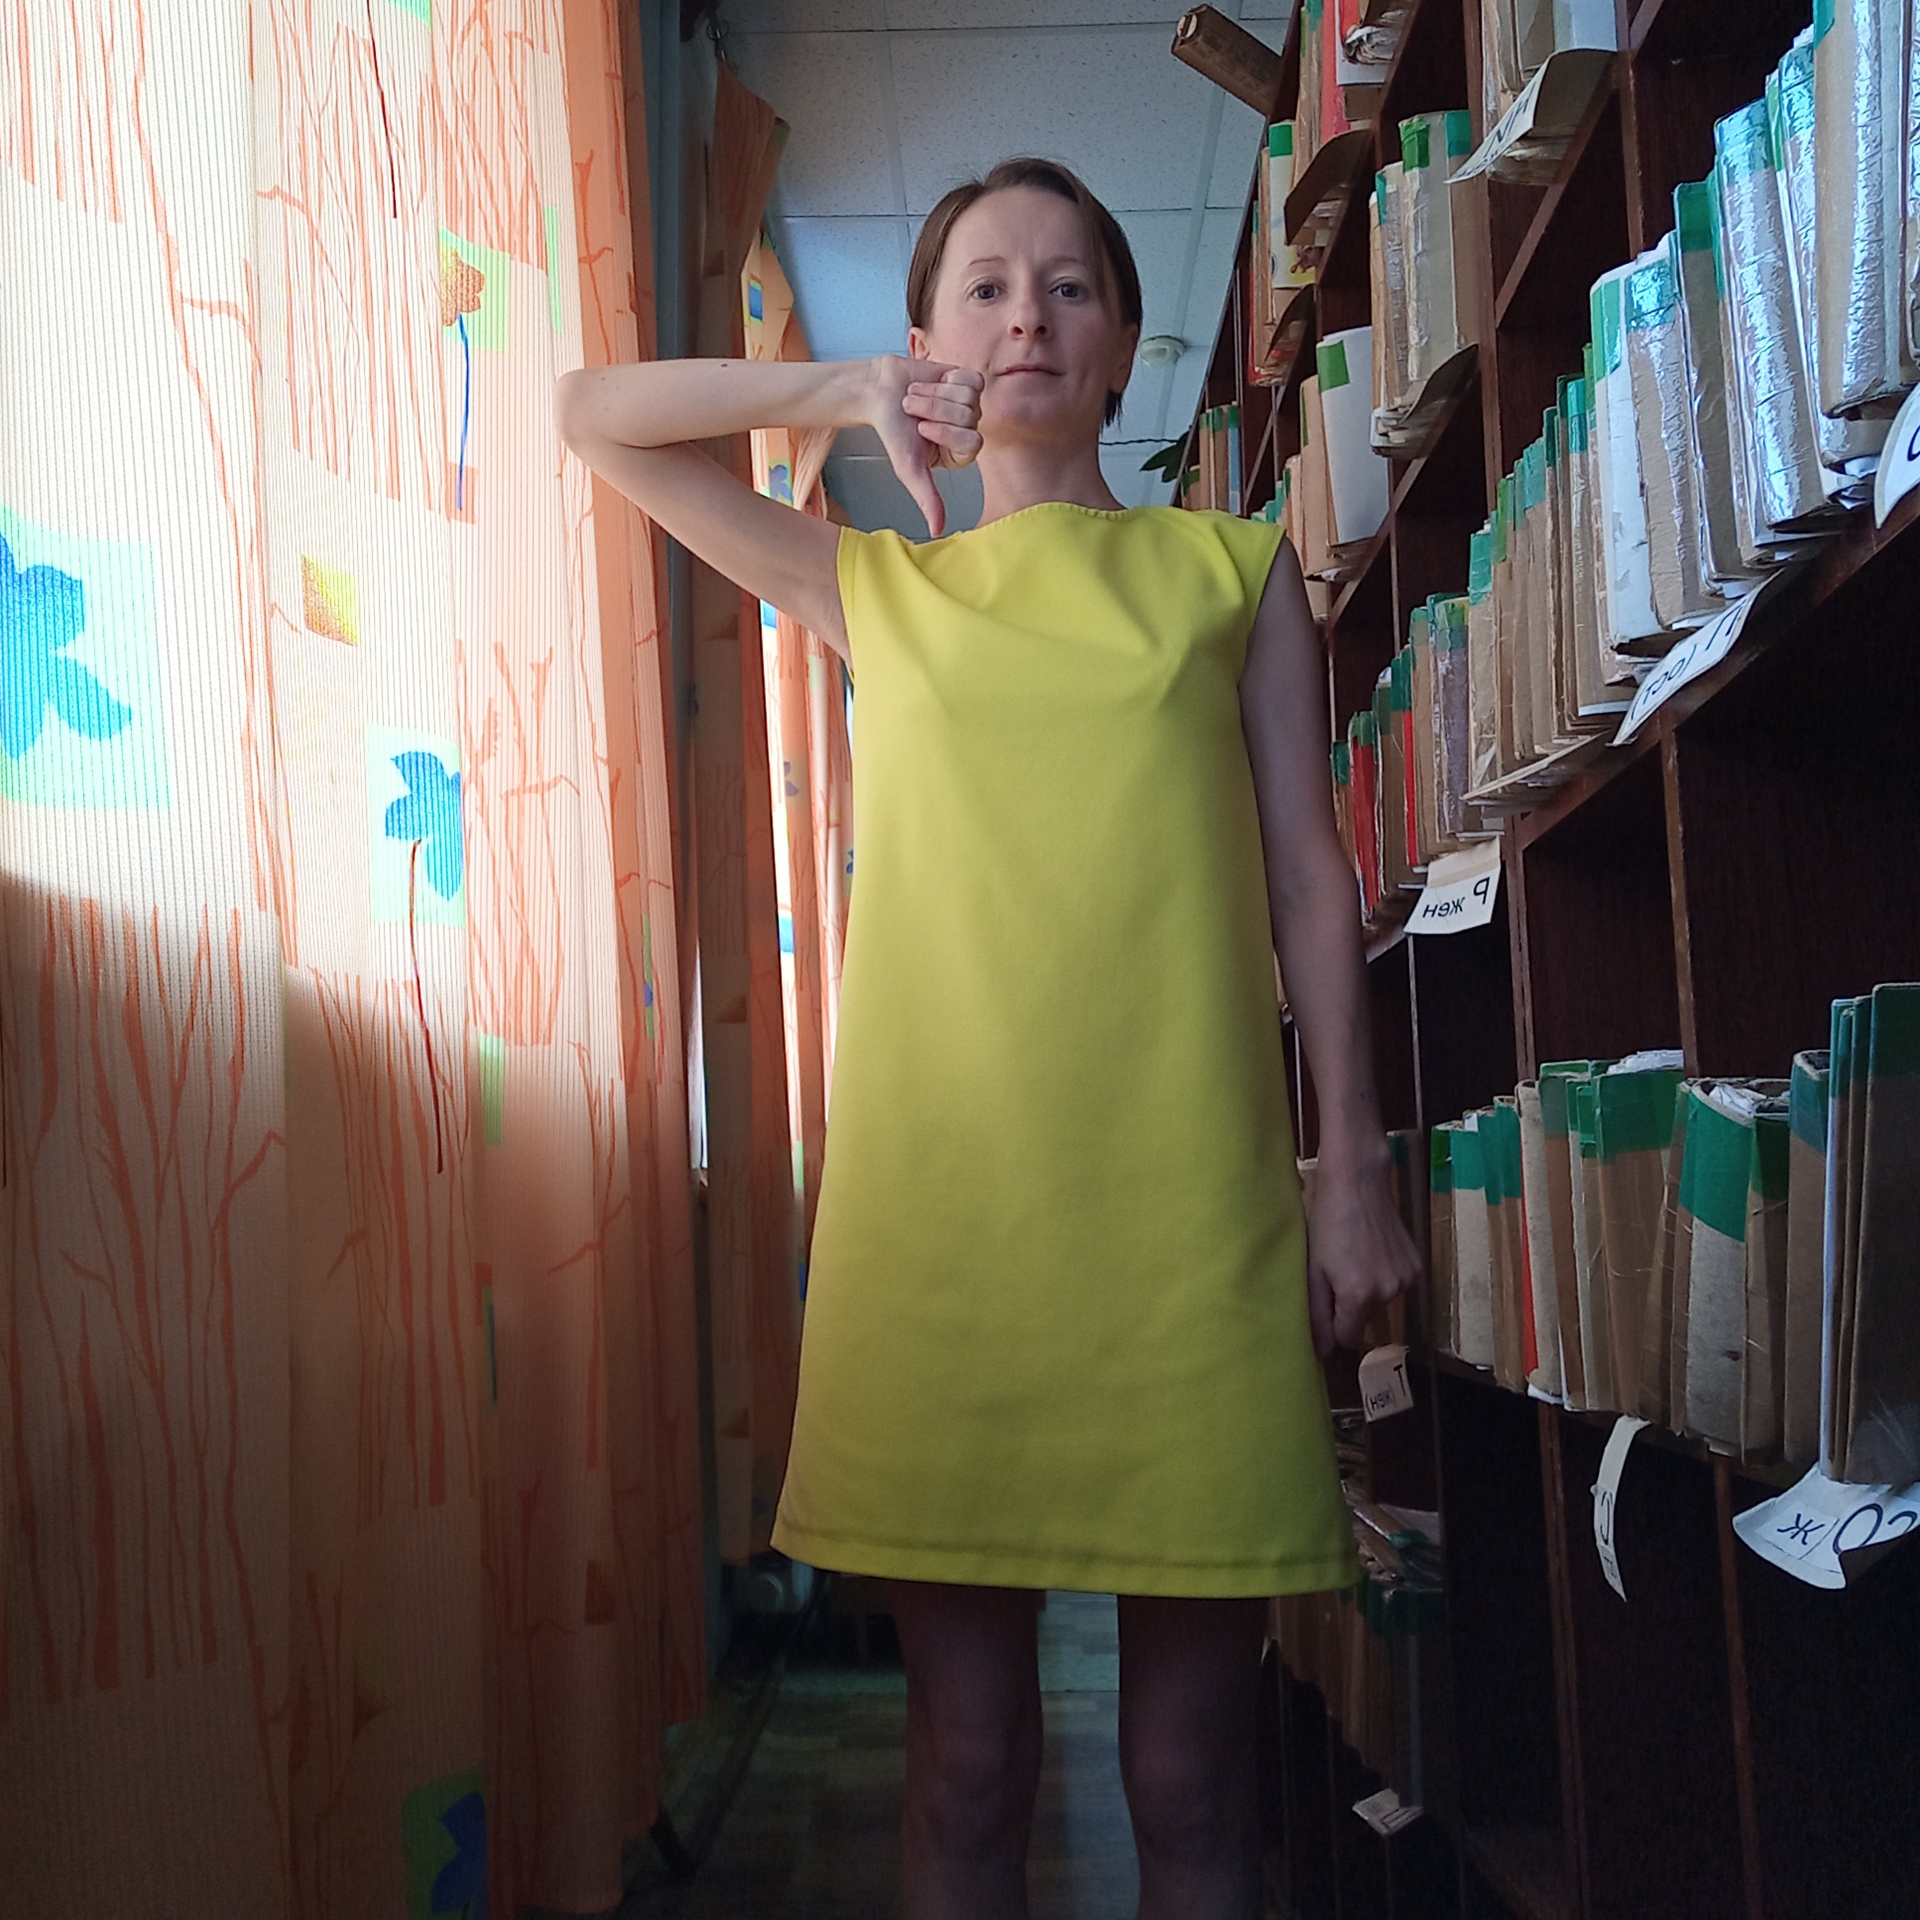
Label: clear